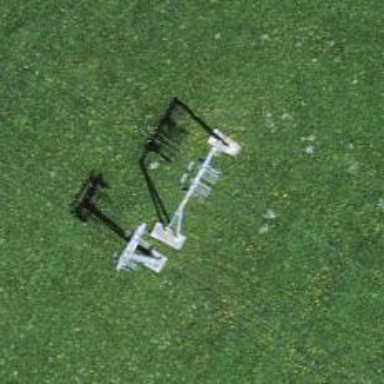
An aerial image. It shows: Pylon used for aerialway.